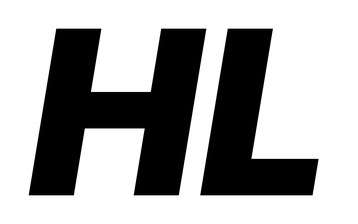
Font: Inter-Italic_Black_Italic